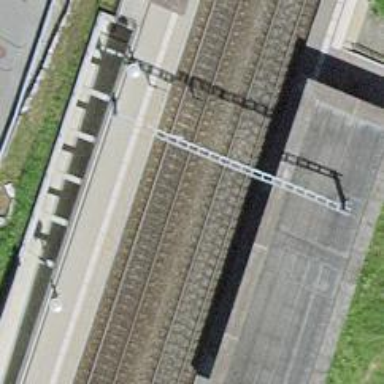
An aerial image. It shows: Public transport stop position along the railway.